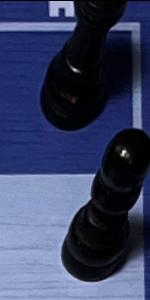
Label: Pawn_Black